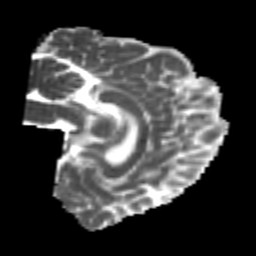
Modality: MD
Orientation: sagittal
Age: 20
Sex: male
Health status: healthy
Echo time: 0.074 s